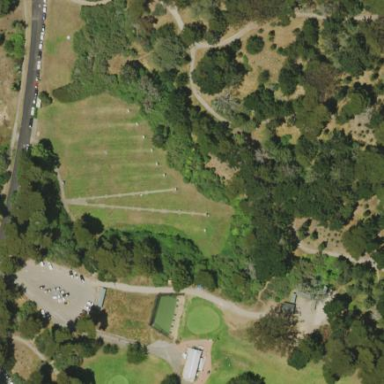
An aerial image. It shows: Grassy archery pitch designated for leisure land use.